Question: Task: I need to distribute a sum of packages into containers with different capacity.
Each capacity has restrictions: minimum and maximum package count.
Package count should be equal or less than sum of selected container capacities.
Capacities are stored in database. Packages sum is prompted from user and could be decimal.
Result should be a collection of container capacities for every container.
There is no limit to results count.
I have a recursive solution written in C# but it crashes with StackOverflowException for large package sums.
'''
// returns all combinations of capacity max and min values which package sum could include
static IEnumerable<List<int>> GetCombinations(int[] set, int sum, List<int> values)
{
for (var i = 0; i < set.Length; i++)
{
var left = sum - set[i];
var vals = new List<int>(values);
vals.Add(set[i]);
if (left == 0)
{
yield return vals;
}
else
{
int[] possible = set.Where(n => n <= sum).ToArray();
if (possible.Length > 0)
{
foreach (var s in GetCombinations(possible, left, vals))
{
yield return s;
}
}
}
}
}
'''
Calling code where packageCapacities contains properties Count (which is MaxCount for real) and MinCount:
'''
var allCapacityValues = packageCapacities
.SelectMany(x => Enumerable.Range((int)x.MinCount, (int)x.Count - (int)x.MinCount + 1))
.OrderByDescending(x => x)
.ToArray();
// gets first combination, sort numbers in it and distinct it
var combination = GetCombinations(allCapacityValues, (int)Math.Ceiling(contentData.FactCount), new List<int>())
.Select(x => x.OrderByDescending(o => o))
.Distinct(new EnumerableComparer<int>())
.FirstOrDefault();
'''
 where there are two capacities and sum of 13 which is distributed into 3 container sizes.
---
'''
using System;
using System.Collections.Generic;
using System.Linq;
namespace Data.Services
{
public class ContainerGenerationService1
{
public void GenerateContainersWorks()
{
int capacity1Min = 4;
int capacity1Max = 5;
int capacity2Min = 2;
int capacity2Max = 2;
int[] set = Enumerable.Range(capacity1Min, capacity1Max - capacity1Min + 1)
.Concat(Enumerable.Range(capacity2Min, capacity2Max - capacity2Min + 1))
.ToArray();
int sum = 13;
var combination = GetCombinations(set, sum, new List<int>())
.Select(x => x.OrderByDescending(o => o))
.Distinct(new EnumerableComparer<int>())
.FirstOrDefault();
}
public void GenerateContainersFails()
{
int capacity1Min = 3;
int capacity1Max = 9;
int[] set = Enumerable.Range(capacity1Min, capacity1Max - capacity1Min + 1).ToArray();
int sum = 999999;
var combination = GetCombinations(set, sum, new List<int>())
.Select(x => x.OrderByDescending(o => o))
.Distinct(new EnumerableComparer<int>())
.FirstOrDefault();
}
static IEnumerable<List<int>> GetCombinations(int[] set, int sum, List<int> values)
{
for (var i = 0; i < set.Length; i++)
{
var left = sum - set[i];
var vals = new List<int>(values);
vals.Add(set[i]);
if (left == 0)
{
yield return vals;
}
else
{
int[] possible = set.Where(n => n <= sum).ToArray();
if (possible.Length > 0)
{
foreach (var s in GetCombinations(possible, left, vals))
{
yield return s;
}
}
}
}
}
class EnumerableComparer<T> : IEqualityComparer<IEnumerable<T>> where T : IComparable<T>
{
public bool Equals(IEnumerable<T> first, IEnumerable<T> second)
{
if (first == second)
return true;
if ((first == null) || (second == null))
return false;
return new HashSet<T>(first).SetEquals(second);
}
public int GetHashCode(IEnumerable<T> enumerable)
{
return enumerable.OrderBy(x => x)
.Aggregate(1, (current, val) => current + val.GetHashCode());
}
}
}
}
'''
Calling code:
'''
var svc = new ContainerGenerationService1();
svc.GenerateContainersWorks(); // works
svc.GenerateContainersFails(); // fails with StackOverflowException
'''
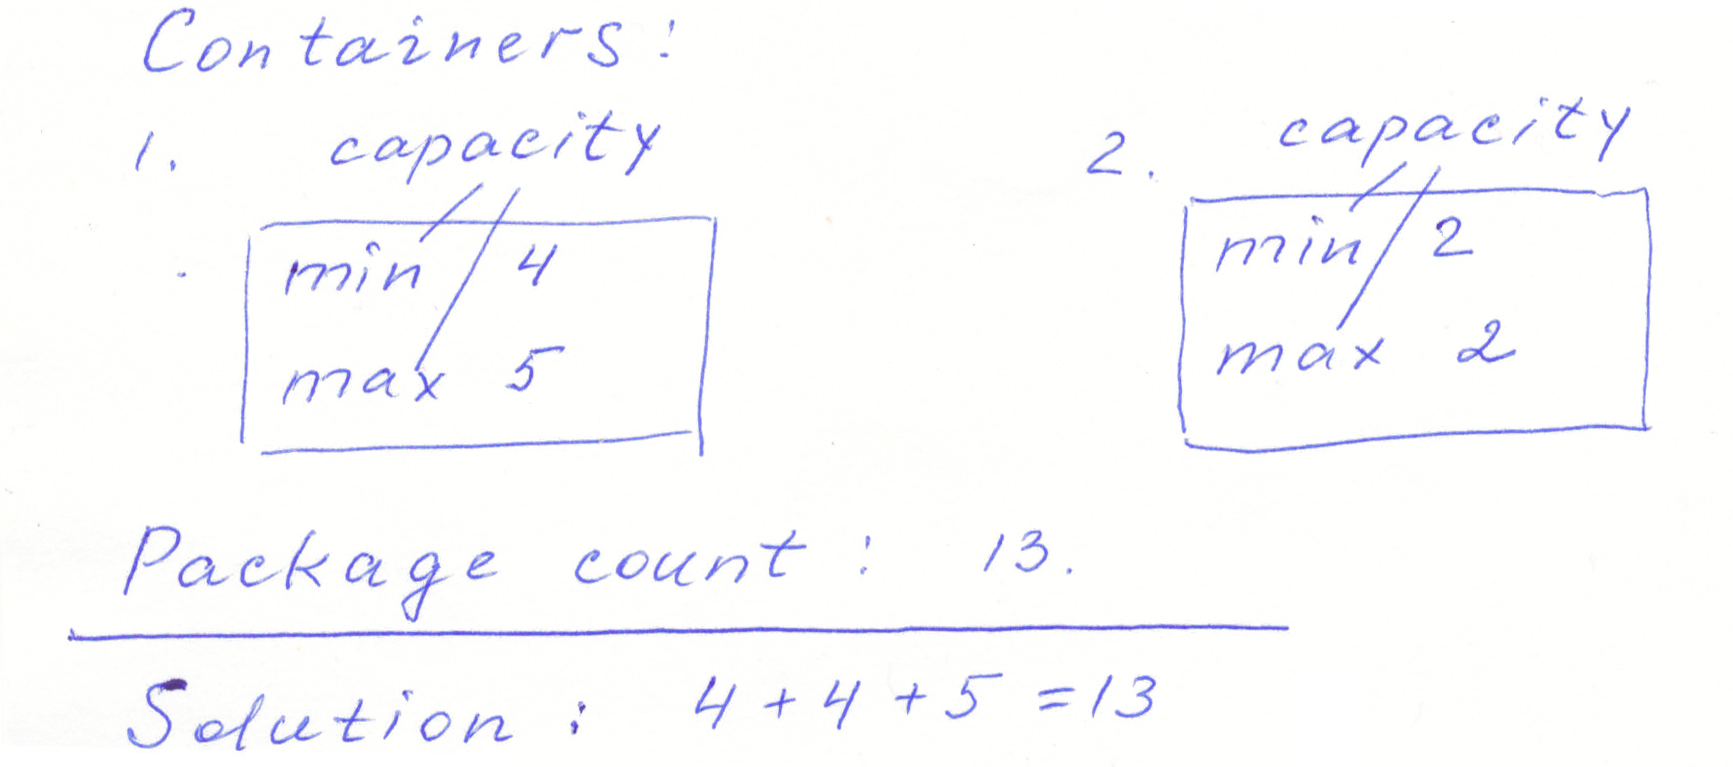
Answer: Stack overflow is by no means the only problem of your code, but lets start there. 'GetCombinations' calls itself recursively. When you get hundreds of thousands call deep, you run out of the stack. You can not use system stack in this case, you need bigger data storage.
You are looking just for one solution here, but the code is obviously written with the intent to return all distinct sets. But you should reconsider the approach. You generate all variations and then pick unique sets and discard the rest. This is very expensive. Like, several orders of magnitude worse. You should generate distinct sets directly. Like, if you have number 6, the next number can be 6 or 5 or 4, but not 7.
The next big problem are situations with no solution. You can find some solution quite fast probably if it exists. But if not, you would loop in many combinations. You can use dynamic programming to solve this. It would tell you which amounts are valid with containers you have a which are not. And you can use it to further improve efficiency of the recursion.
You create new 'List' every time you return from the function. This is safe approach. But you can often just return the same list and modify it. For cases like 'GetCombinations(...).Count()' it is more efficient. Lets put it all together
'''
static IEnumerable<List<int>> GetCombinations(int[] set, int sum)
{
var orderedSet = set.Distinct().OrderByDescending(o => o).ToArray();
bool[] valid = new bool[sum + 1];
valid[0] = true;
for (int i = 0; i < sum; ++i)
{
if (valid[i])
{
for (int j = 0; j < orderedSet.Length; ++j)
{
int next = i + orderedSet[j];
if (next < valid.Length)
{
valid[next] = true;
}
}
}
}
if (!valid[sum])
{
return new List<int>[0]; //no solution
}
return GetCombinationsRecurse(orderedSet, sum, new List<int>(), valid, 0);
//return GetCombinationsNoRecurse(orderedSet, sum, valid);
}
static IEnumerable<List<int>> GetCombinationsRecurse(int[] set, int sum,
List<int> values, bool[] valid, int setIterator)
{
for (var i = setIterator; i < set.Length; i++)
{
var left = sum - set[i];
if (left < 0 || !valid[left])
{
continue;
}
values.Add(set[i]);
if (left == 0)
{
yield return values;
}
else
{
foreach (var s in GetCombinationsRecurse(set, left, values, valid, i))
{
yield return s;
}
}
values.RemoveAt(values.Count - 1);
}
}
'''
I gave here the recursive version because it matches your original code and is easier to follow. But the stack overflow for big numbers obviously remains. Recursive function can always be rewritten into non recursive version. You need to use some data structure instead of the system stack. Either stack, or array or whatever. But it tends to be not pretty
'''
static IEnumerable<List<int>> GetCombinationsNoRecurse(int[] set, int sum, bool[] valid)
{
List<int> sums = new List<int>() { 0 };
List<int> setIterators = new List<int>() { 0 };
int iter = 0;
List<int> values = new List<int>() { set[iter] };
while (true)
{
int actSum = sums[iter] + values[iter];
int left = sum - actSum;
if (left == 0)
{
yield return values;
}
if (left <= 0 || !valid[left])
{
while (++setIterators[iter] >= set.Length)
{
if (--iter < 0) { yield break; }
values.RemoveAt(values.Count - 1);
}
values[iter] = set[setIterators[iter]];
continue;
}
{ // left > 0
if (sums.Count > iter + 1)
{
sums[iter + 1] = actSum;
setIterators[iter + 1] = setIterators[iter];
}
else
{
sums.Add(actSum);
setIterators.Add(setIterators[iter]);
}
values.Add(values[iter]);
iter++;
}
}
}
'''